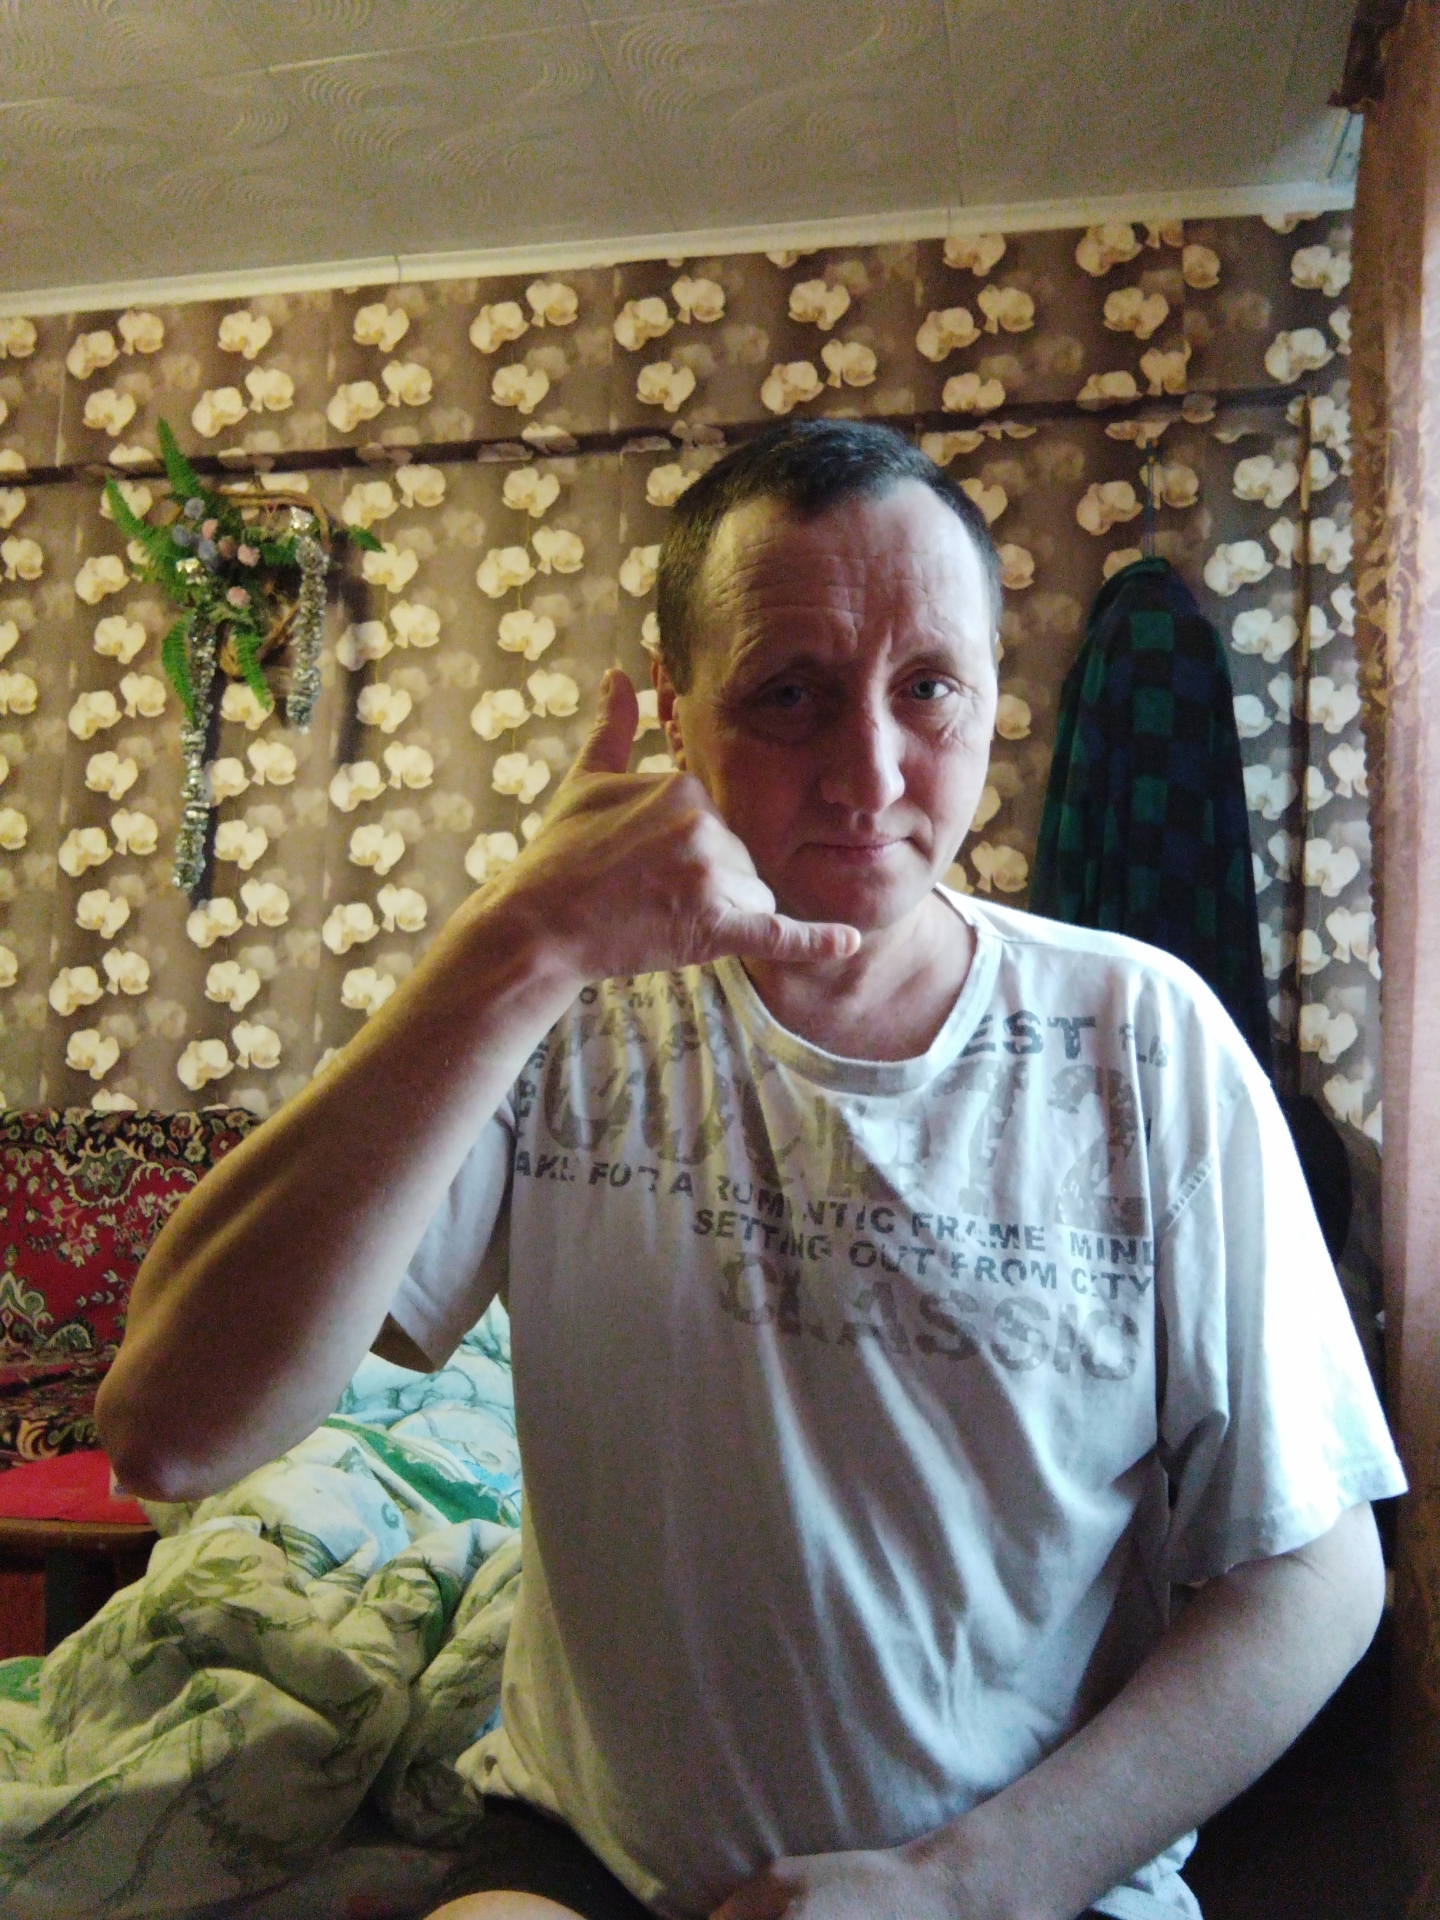
Label: noise